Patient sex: M
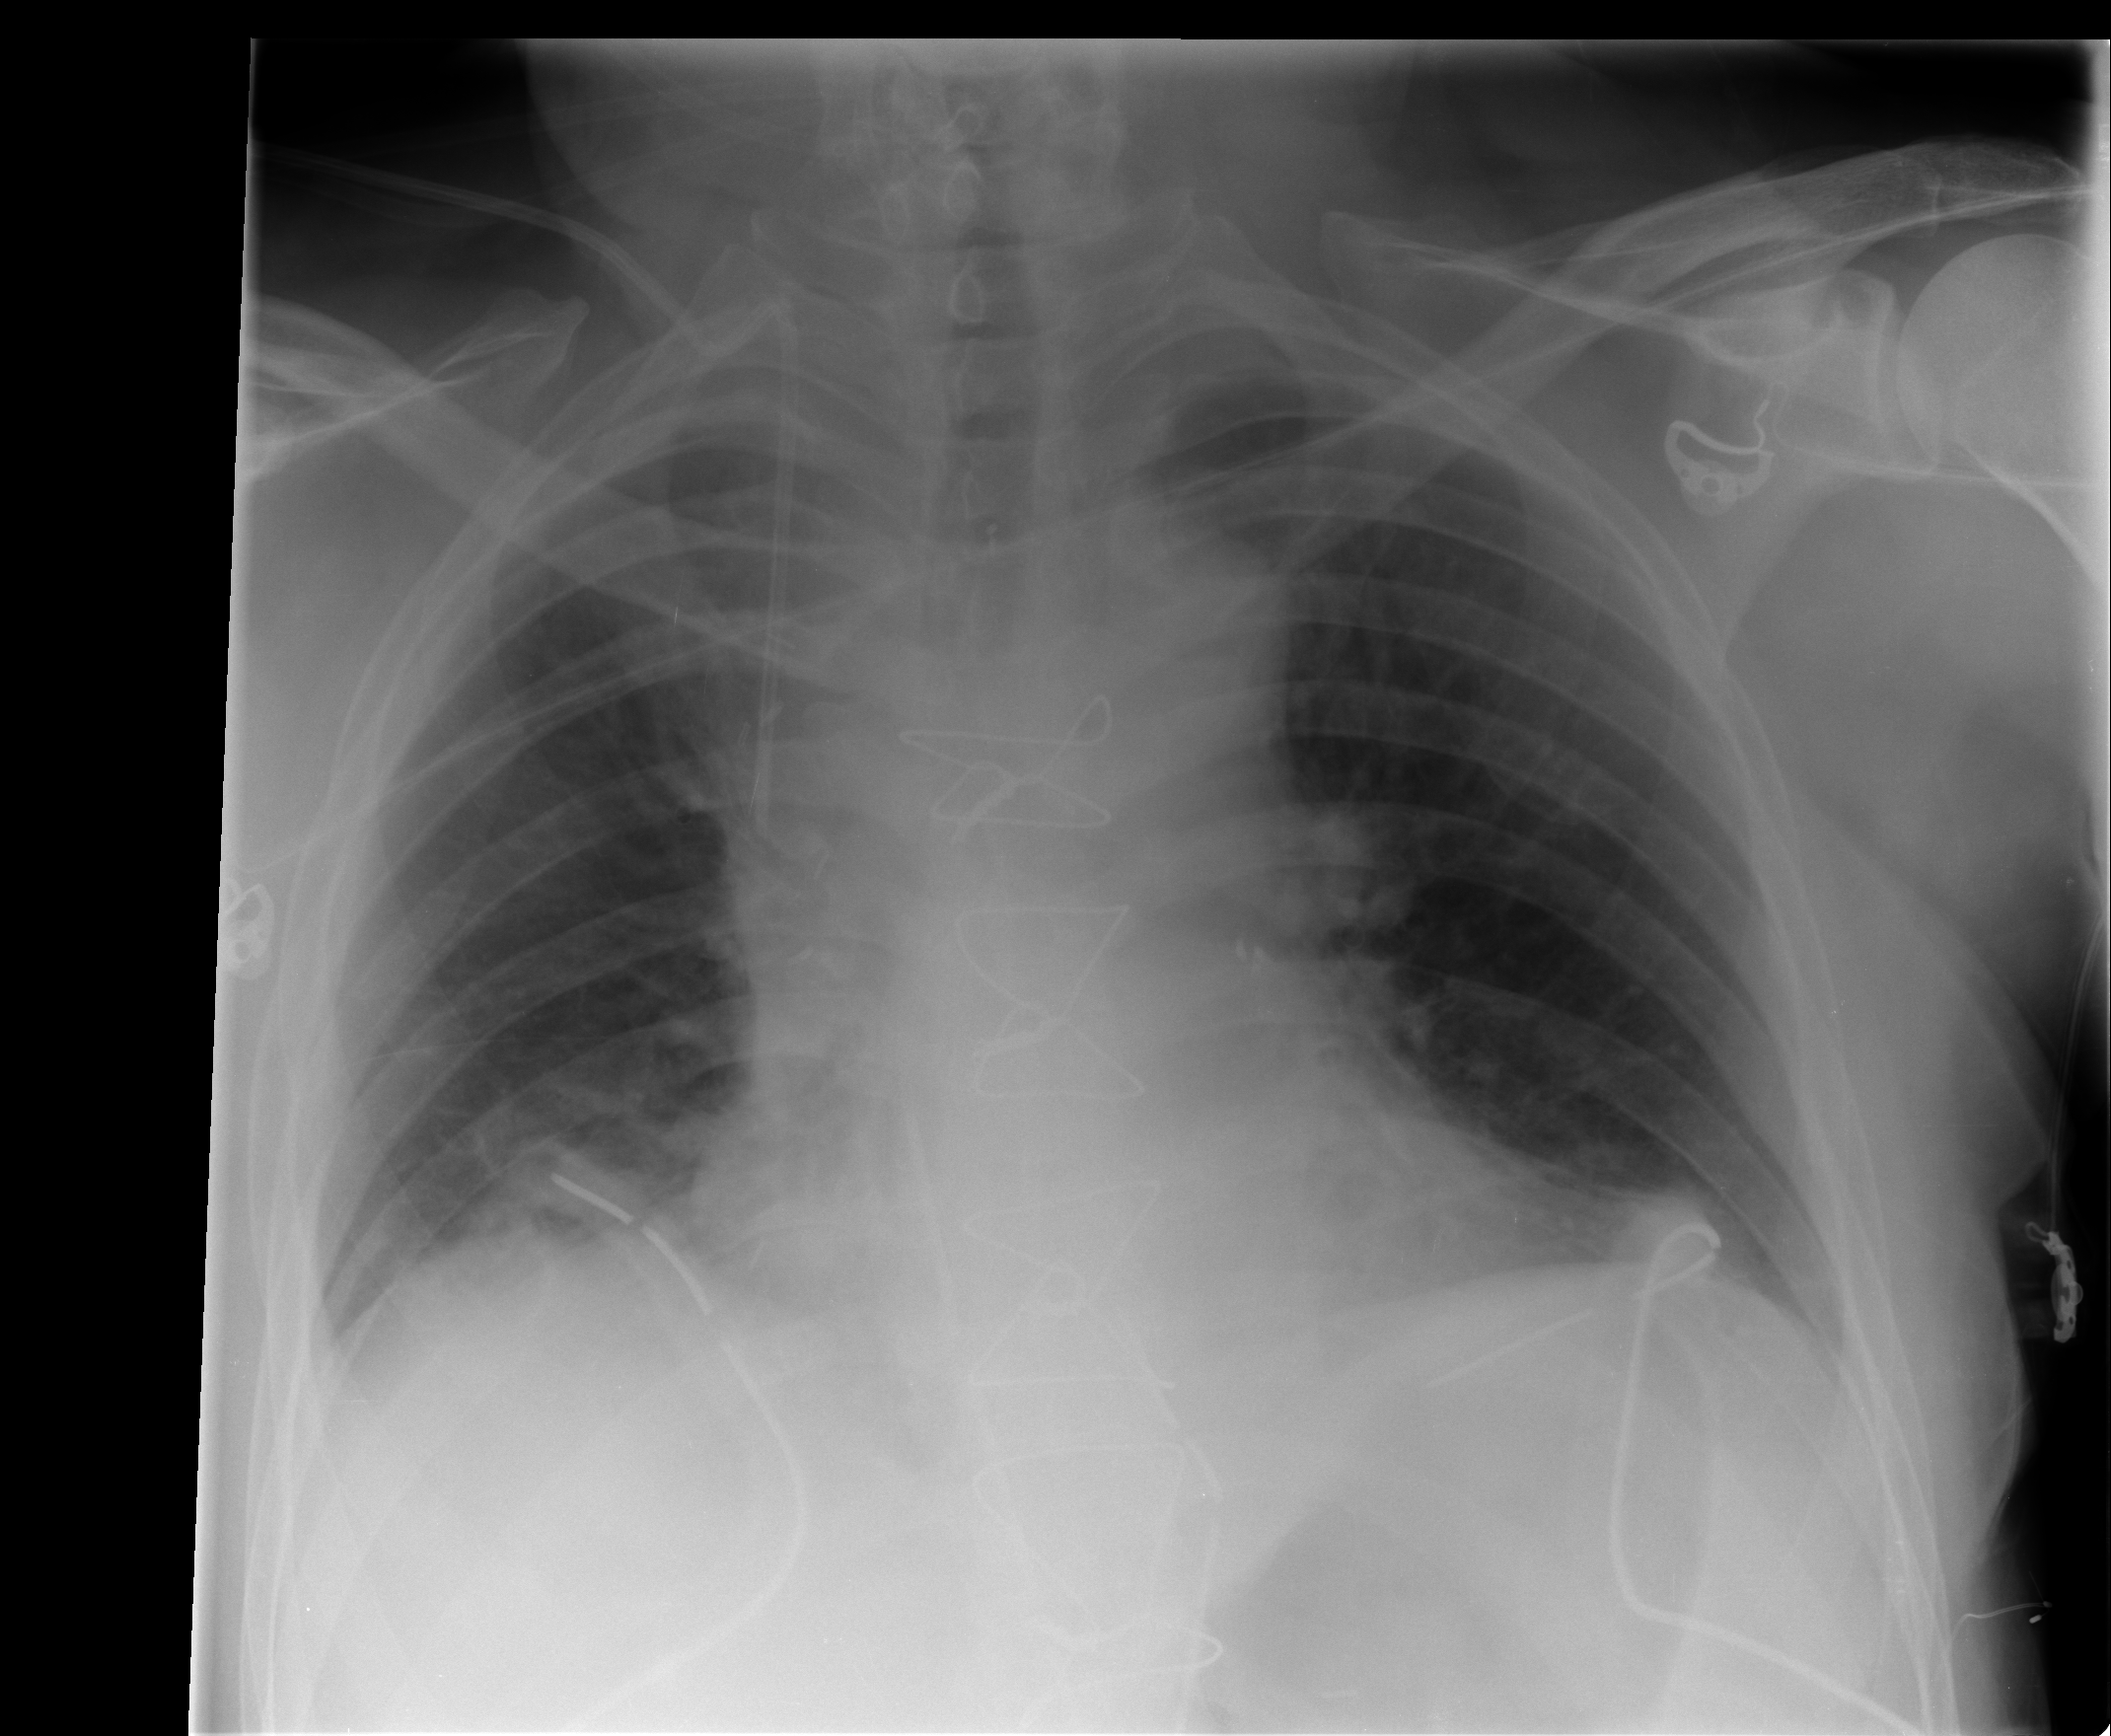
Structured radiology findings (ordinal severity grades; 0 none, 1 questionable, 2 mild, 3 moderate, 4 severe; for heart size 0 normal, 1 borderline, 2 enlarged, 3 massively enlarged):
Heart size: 0
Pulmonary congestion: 0
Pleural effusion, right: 0
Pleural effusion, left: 0
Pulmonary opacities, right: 0
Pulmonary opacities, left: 0
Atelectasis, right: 2
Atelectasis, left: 2